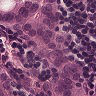
Metastatic tissue present: yes